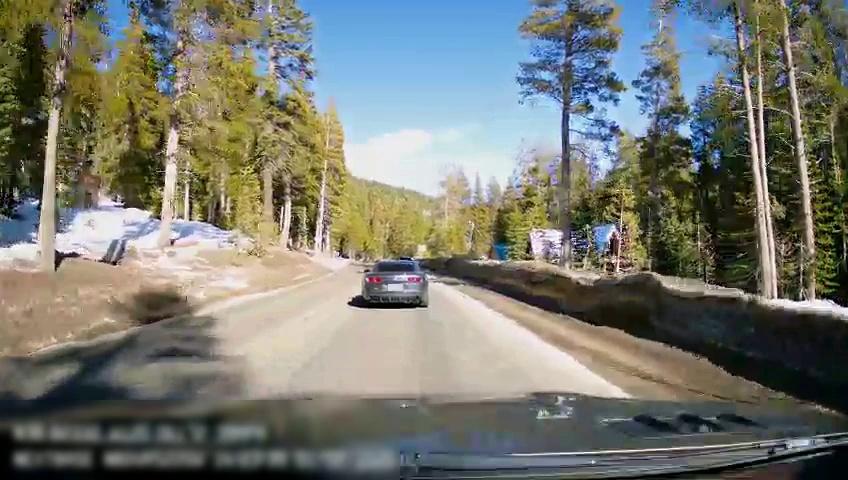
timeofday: Day
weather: Sunny
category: Drivable Space
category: Vehicles | Car
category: Lanes | Opposite Lane
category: Traffic | Signs